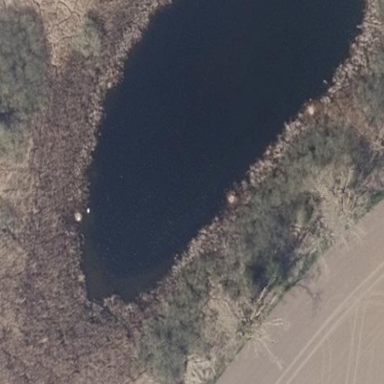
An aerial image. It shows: Peaceful pond surrounded by nature.